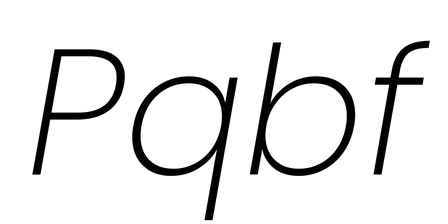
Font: Poppins-ExtraLightItalic